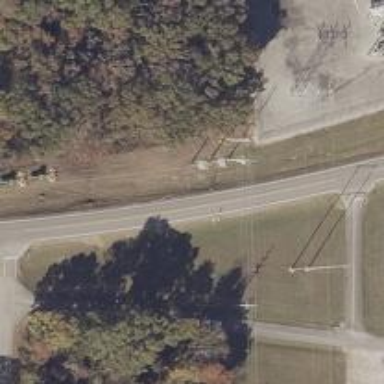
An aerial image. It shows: Power pole.